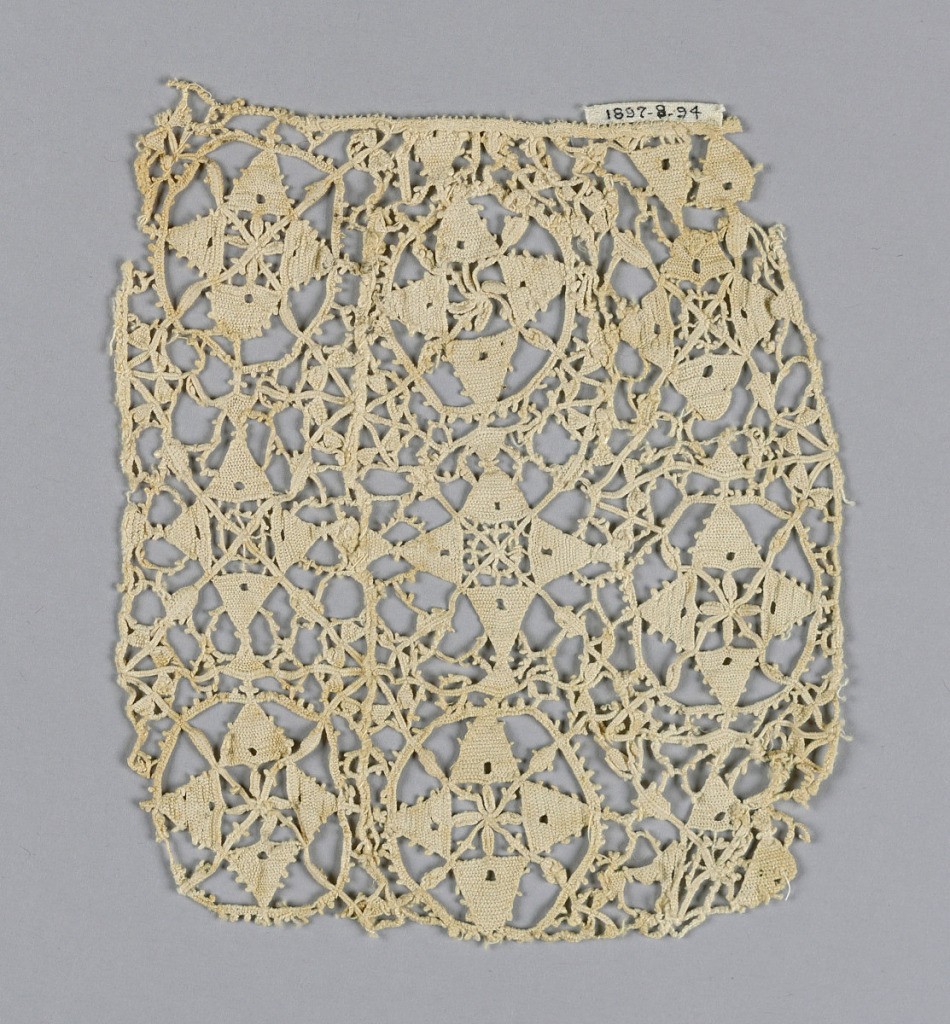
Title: Fragment
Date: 16th century
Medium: linen Technique: withdrawn element
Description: Border fragment has a design of rounded points enclosing conventionalizezd floral motifs. Edge of tiny scallops. Both ends rounded.